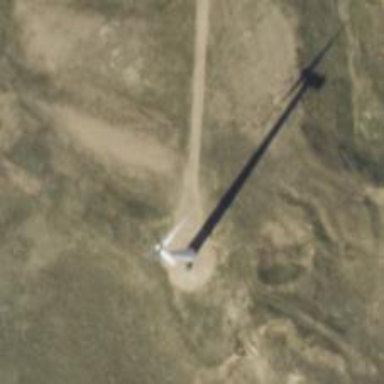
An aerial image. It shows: Wind generator powered by wind. The generator type is horizontal axis and it uses wind turbines.